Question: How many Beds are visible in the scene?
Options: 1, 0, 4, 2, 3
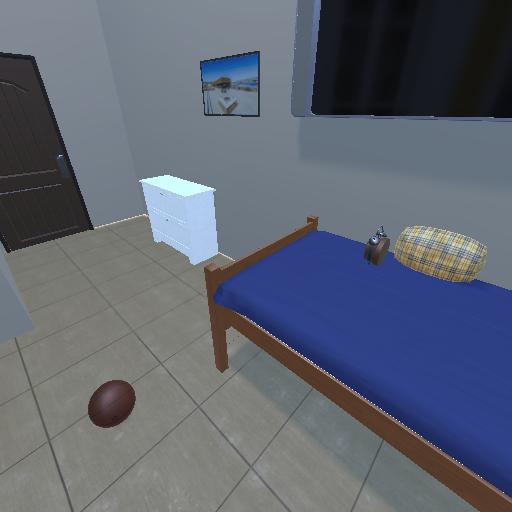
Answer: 1